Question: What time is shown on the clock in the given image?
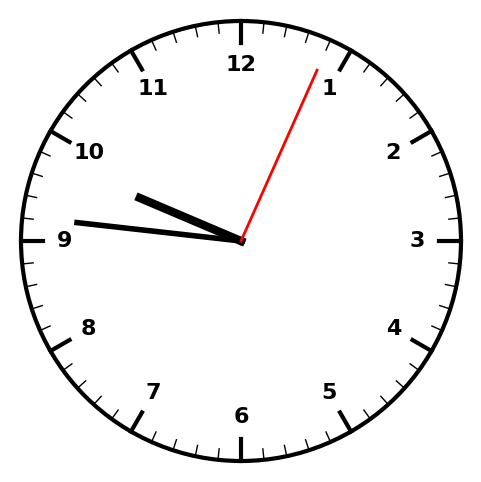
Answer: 09:46:04